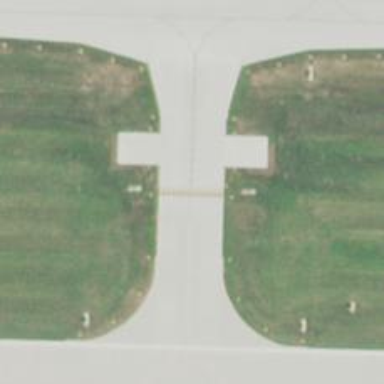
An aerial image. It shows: View of taxiway at the airport.